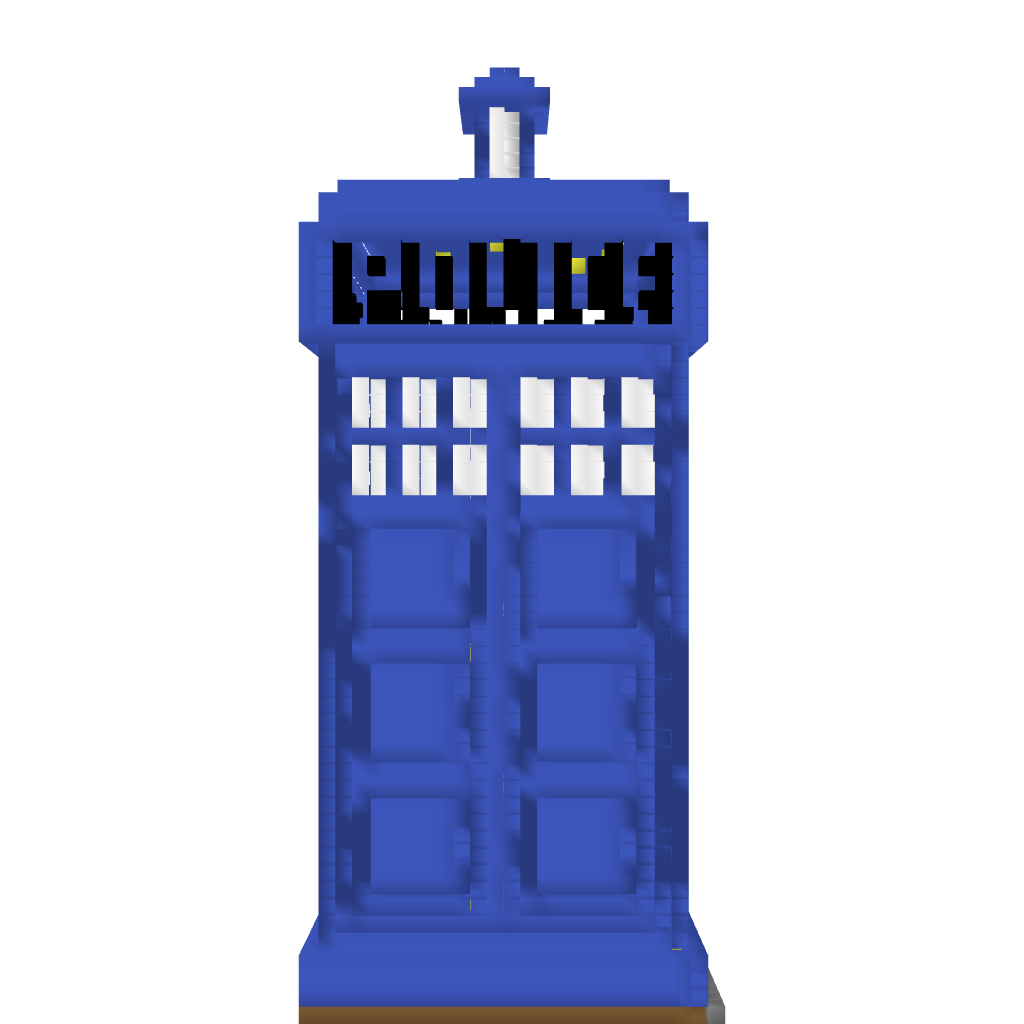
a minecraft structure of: TARDIS bad low quality